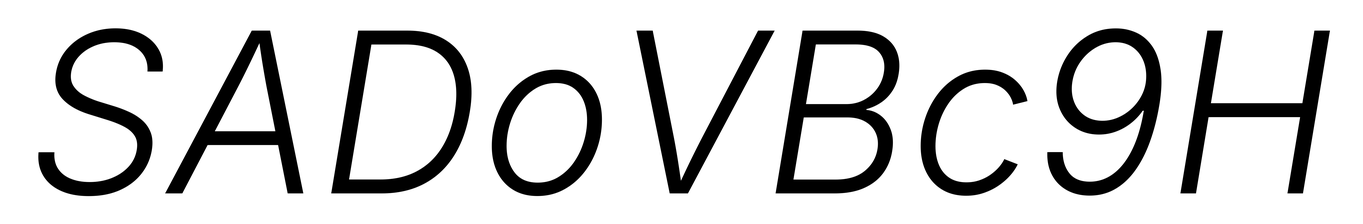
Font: Inter-Italic_Light_Italic